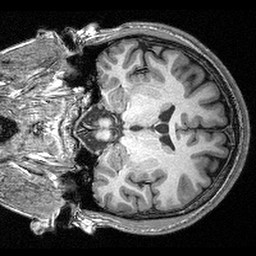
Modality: T1w
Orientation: coronal
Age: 22
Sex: male
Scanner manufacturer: siemens
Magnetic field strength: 3 T
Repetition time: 2.53 s
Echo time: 0.00309 s